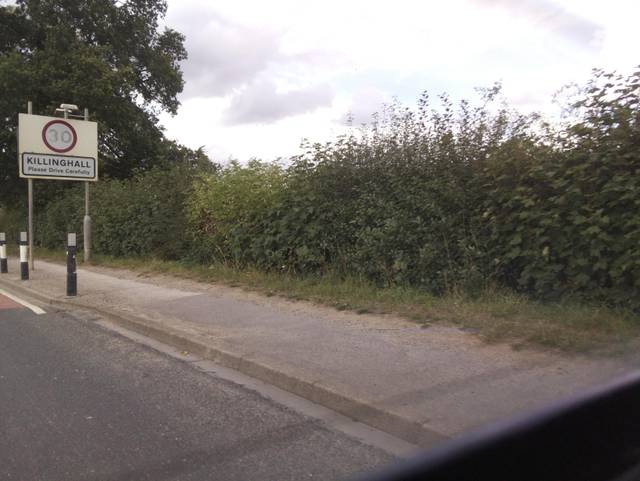
Region: United Kingdom
Coordinates: 54.019, -1.562